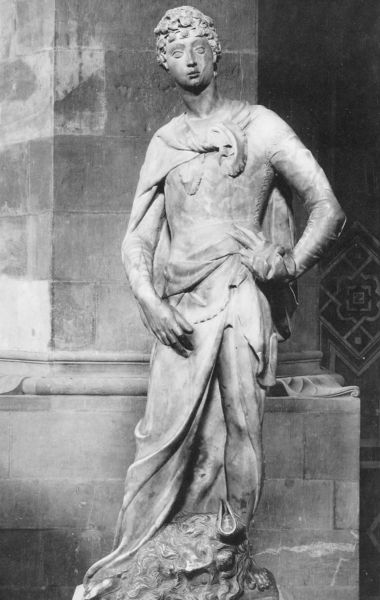
Titel: David
Künstler: Donatello
Institution: Florenz, Bargello
Schlagwörter: hand, kopf, mann, umhang, weiß, frau, haar, marmor, mund, nase, schwarz, säule, gebäude, tuch, arme, augen, gesicht, mensch, sockel, stein, kirche, gewand, haare, pose, person, locken, skulptur, statue, beine, bein, verzierung, junge, foto, knabe, schwarzweiß, mittelalter, standbein, gewan, steinhauer, standbain